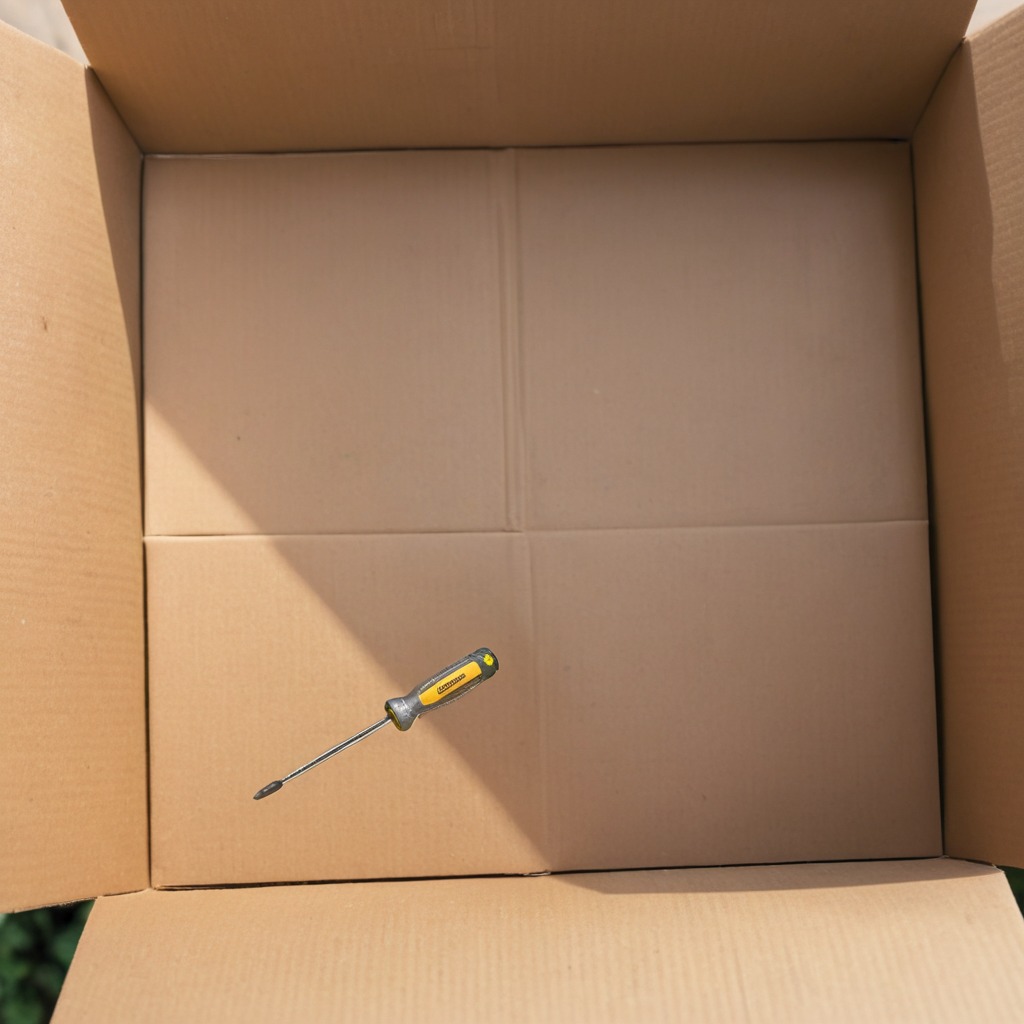
A screwdriver is lying on the cardboard box surface in an outdoor workshop during daytime bright natural light soft shadows slightly creased but